Aerial crown-view tile of a tropical tree (Barro Colorado Island, Panama), acquired 20250915:
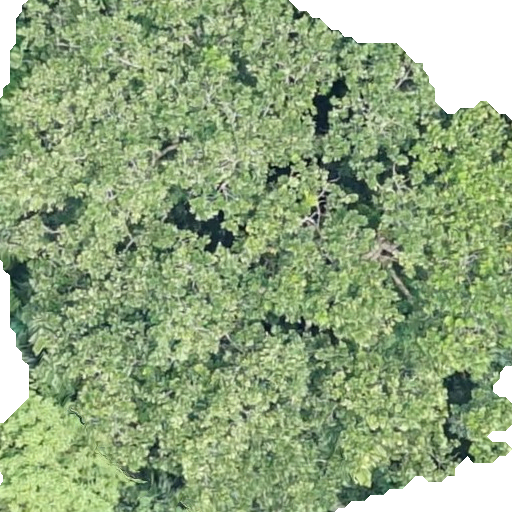
Species: Anacardium excelsum
GBIF accepted scientific name: Anacardium excelsum
Crown area: 399.3 m²